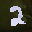
Label: 2